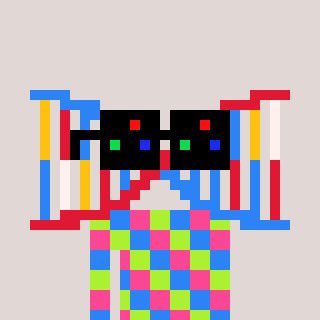
a pixel art character with square black sunglasses, a dna-shaped head and a bluegrey-colored body on a warm background